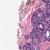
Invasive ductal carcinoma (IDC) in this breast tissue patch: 0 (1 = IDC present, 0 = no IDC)